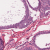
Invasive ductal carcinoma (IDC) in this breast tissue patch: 0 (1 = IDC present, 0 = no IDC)